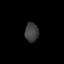
Tissue: prostate
Cell type: T cells
Senescence score: 0.3538
Nuclear area (px): 253
Mean DAPI intensity: 62.802